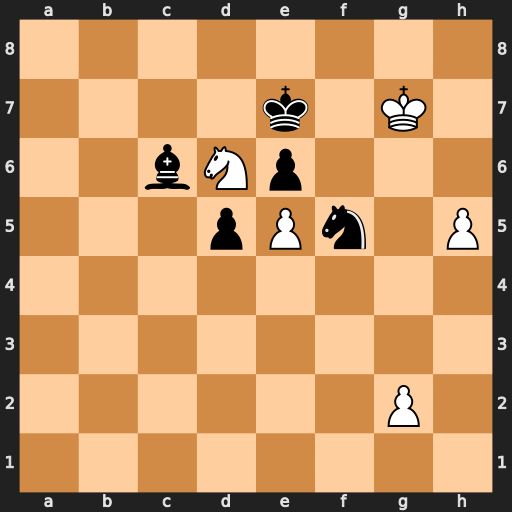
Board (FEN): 8/4k1K1/2bNp3/3pPn1P/8/8/6P1/8
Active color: w
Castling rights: -
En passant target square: -
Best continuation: Nxf5+ exf5 h6